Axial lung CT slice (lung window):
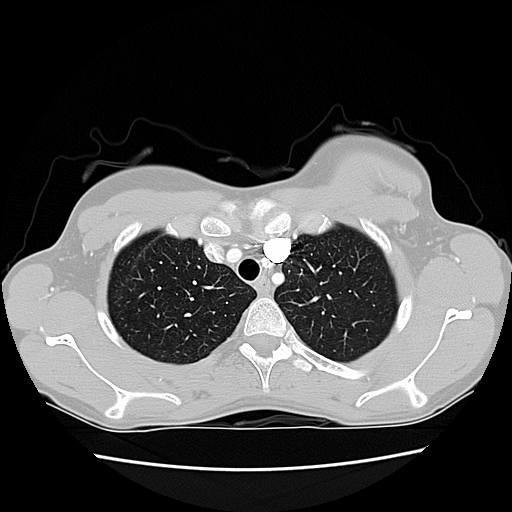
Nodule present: no